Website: lowes
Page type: cart
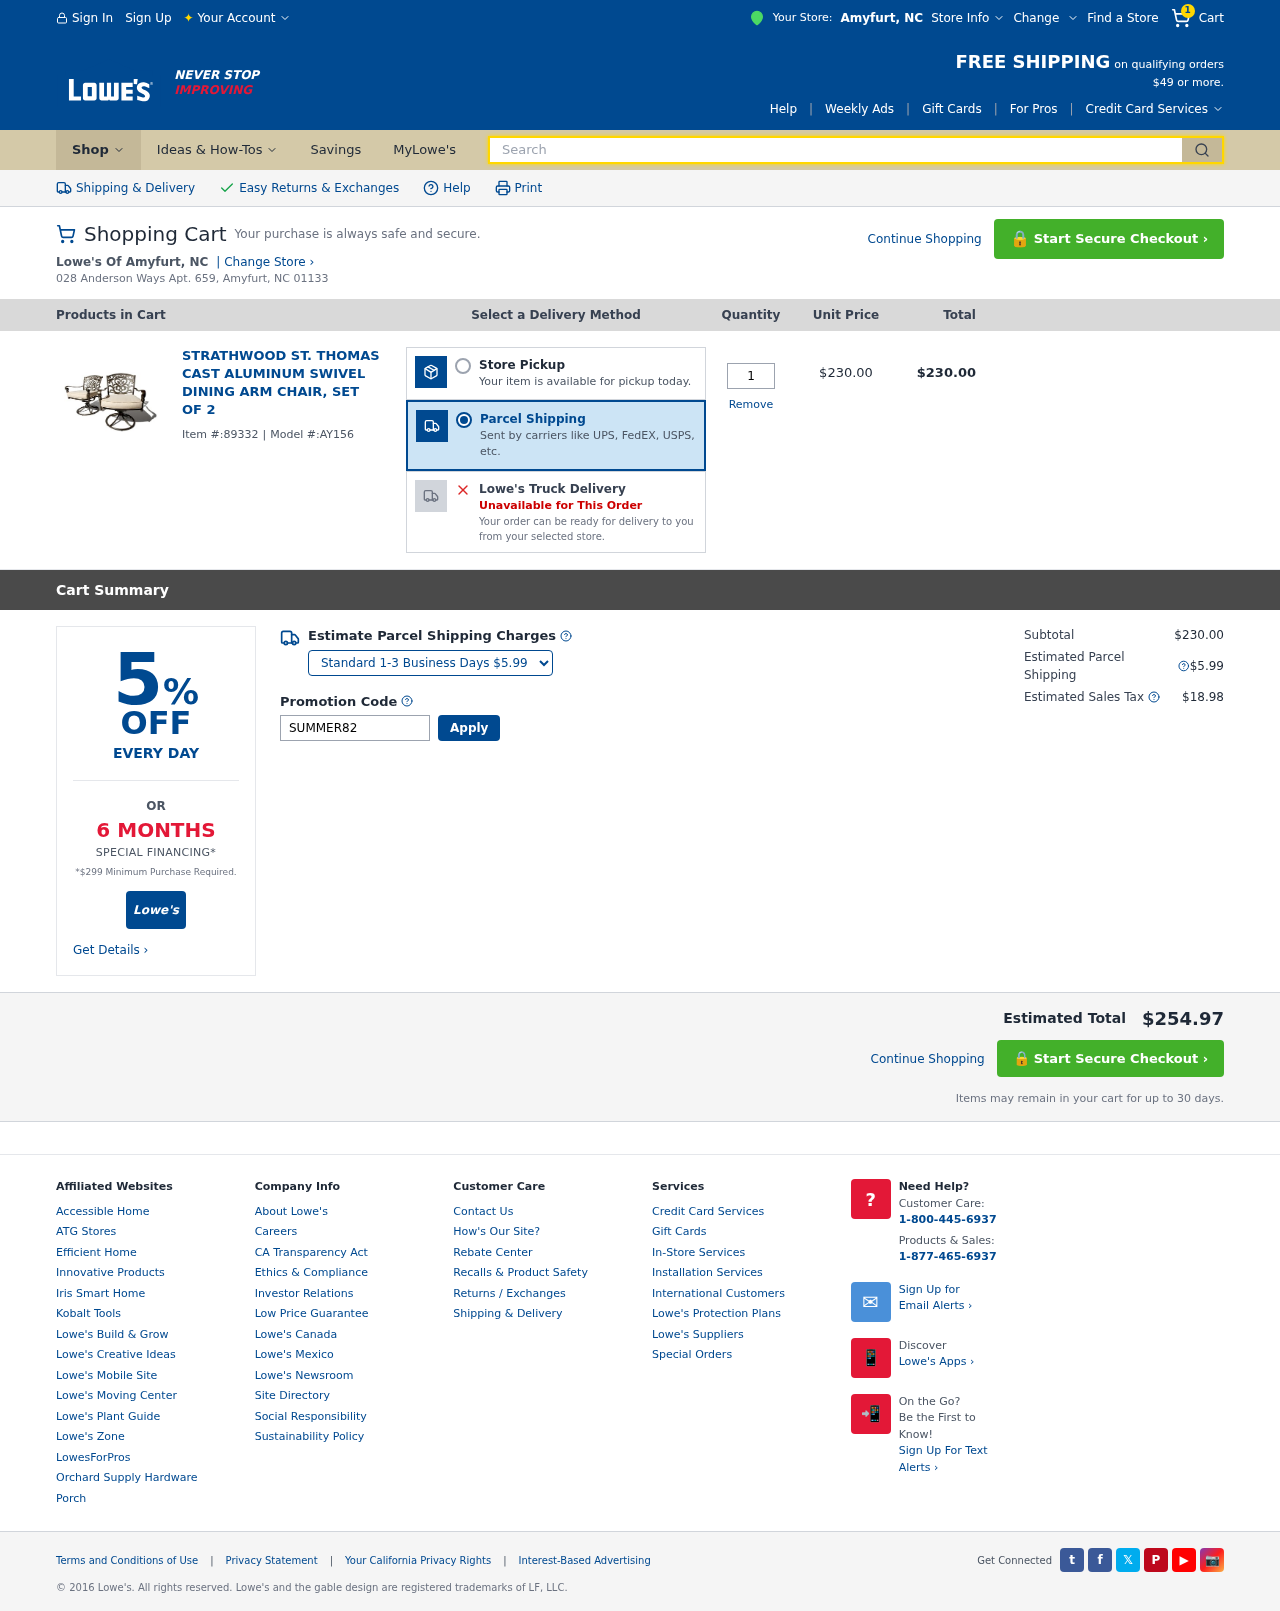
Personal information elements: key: PII_CITY
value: Amyfurt
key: PII_STATE_ABBR
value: NC
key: PII_STREET
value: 028 Anderson Ways Apt. 659
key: PII_CITY_STATE_ZIP
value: Amyfurt, NC 01133
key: PII_PROMO_CODE
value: SUMMER82
Product elements: key: PRODUCT1_NAME
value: Strathwood St. Thomas Cast Aluminum Swivel Dining Arm Chair, Set of 2
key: PRODUCT1_PRICE
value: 230
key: PRODUCT1_QUANTITY
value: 1
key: PRODUCT1_ITEM_ID
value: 89332
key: PRODUCT1_MODEL_ID
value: AY156
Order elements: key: ORDER_NUM_ITEMS
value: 1
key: ORDER_ITEM_TOTAL
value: $230.00
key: ORDER_SUBTOTAL
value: $230.00
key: ORDER_SHIPPING_COST
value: $5.99
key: ORDER_TAX
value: $18.98
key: ORDER_TOTAL
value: $254.97
Search elements: key: HEADER_SEARCH
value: Search